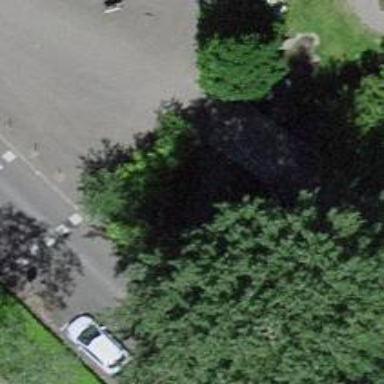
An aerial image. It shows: Footway bridge.